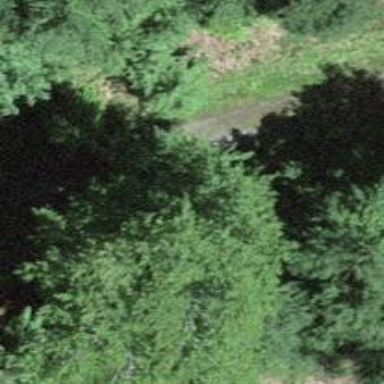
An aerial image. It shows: Unpaved track with grade2 track type.